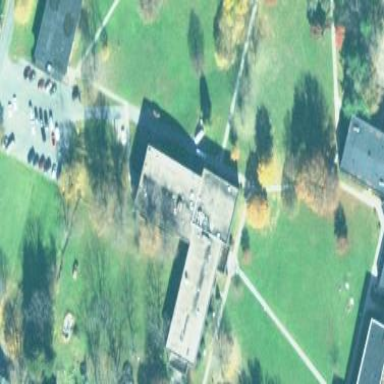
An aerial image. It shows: School building which functions as educational institution office.